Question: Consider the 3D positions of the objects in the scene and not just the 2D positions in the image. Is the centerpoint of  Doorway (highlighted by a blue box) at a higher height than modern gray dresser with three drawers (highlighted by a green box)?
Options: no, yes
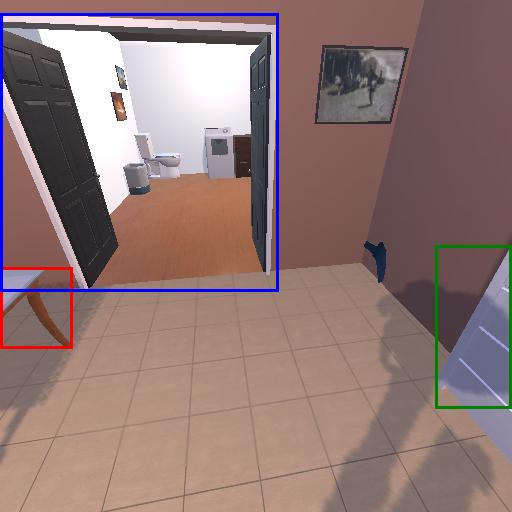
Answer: no